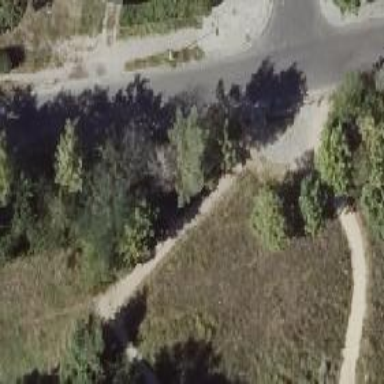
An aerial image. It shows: Compacted footway.